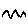
Label: zigzag